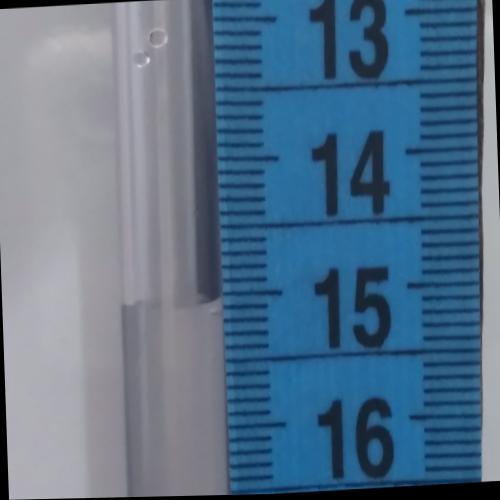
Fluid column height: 15.1 cm